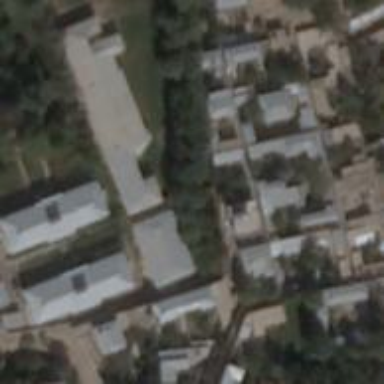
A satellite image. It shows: School.